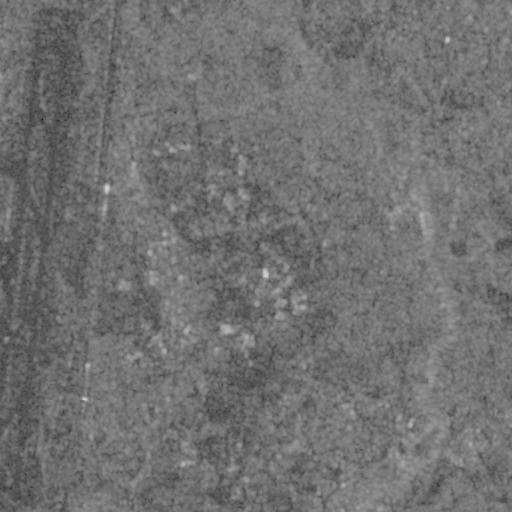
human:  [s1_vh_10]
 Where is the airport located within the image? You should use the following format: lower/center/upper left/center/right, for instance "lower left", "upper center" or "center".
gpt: The airport is located in the left of the image.
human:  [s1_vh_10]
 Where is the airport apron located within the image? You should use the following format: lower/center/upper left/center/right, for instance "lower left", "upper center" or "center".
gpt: The airport apron is located in the lower left of the image.
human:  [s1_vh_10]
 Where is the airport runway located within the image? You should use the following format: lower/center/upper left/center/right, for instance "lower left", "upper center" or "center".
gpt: The airport runway is located in the left of the image.
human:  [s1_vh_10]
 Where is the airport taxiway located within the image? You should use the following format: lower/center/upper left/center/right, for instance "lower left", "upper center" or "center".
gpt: The airport taxiway is located in the left of the image.
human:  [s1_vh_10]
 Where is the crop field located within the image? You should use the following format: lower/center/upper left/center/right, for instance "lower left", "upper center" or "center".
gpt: The crop field is located in the lower left of the image.
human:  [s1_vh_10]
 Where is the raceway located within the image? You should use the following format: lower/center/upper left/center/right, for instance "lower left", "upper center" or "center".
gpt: The raceway is located in the lower left of the image.
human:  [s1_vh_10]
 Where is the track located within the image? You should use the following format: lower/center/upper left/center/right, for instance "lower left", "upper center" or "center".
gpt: There is no track in the image.

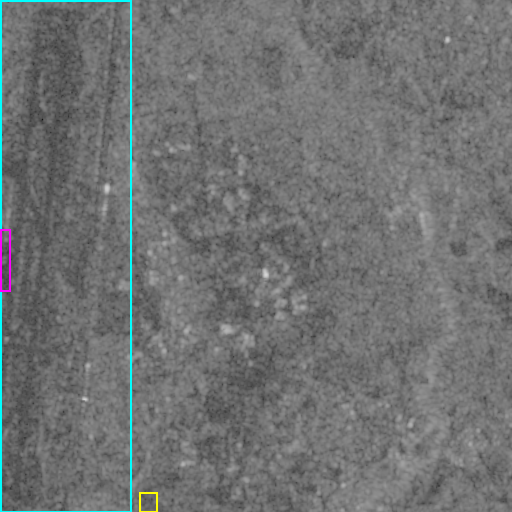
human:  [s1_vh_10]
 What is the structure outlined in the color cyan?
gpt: The structure outlined in cyan is an airport.
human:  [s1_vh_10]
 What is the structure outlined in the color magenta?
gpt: The structure outlined in magenta is an airport apron.
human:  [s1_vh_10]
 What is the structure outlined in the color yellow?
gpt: The structure outlined in yellow is a crop field.
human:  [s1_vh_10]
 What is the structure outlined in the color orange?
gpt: There is no orange outline.